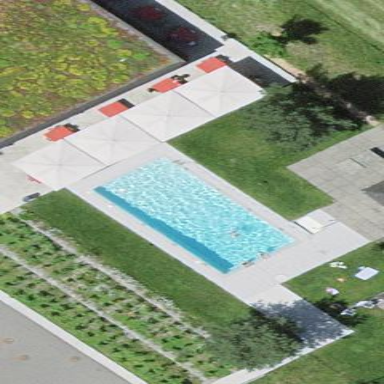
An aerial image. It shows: Swimming pool located in leisure land.